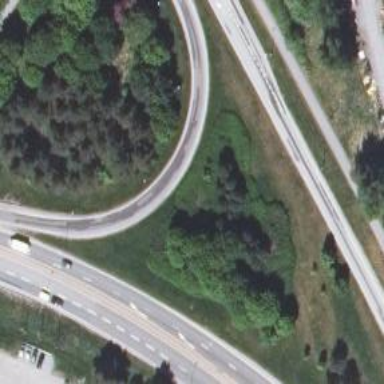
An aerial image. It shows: Trunk link highway.